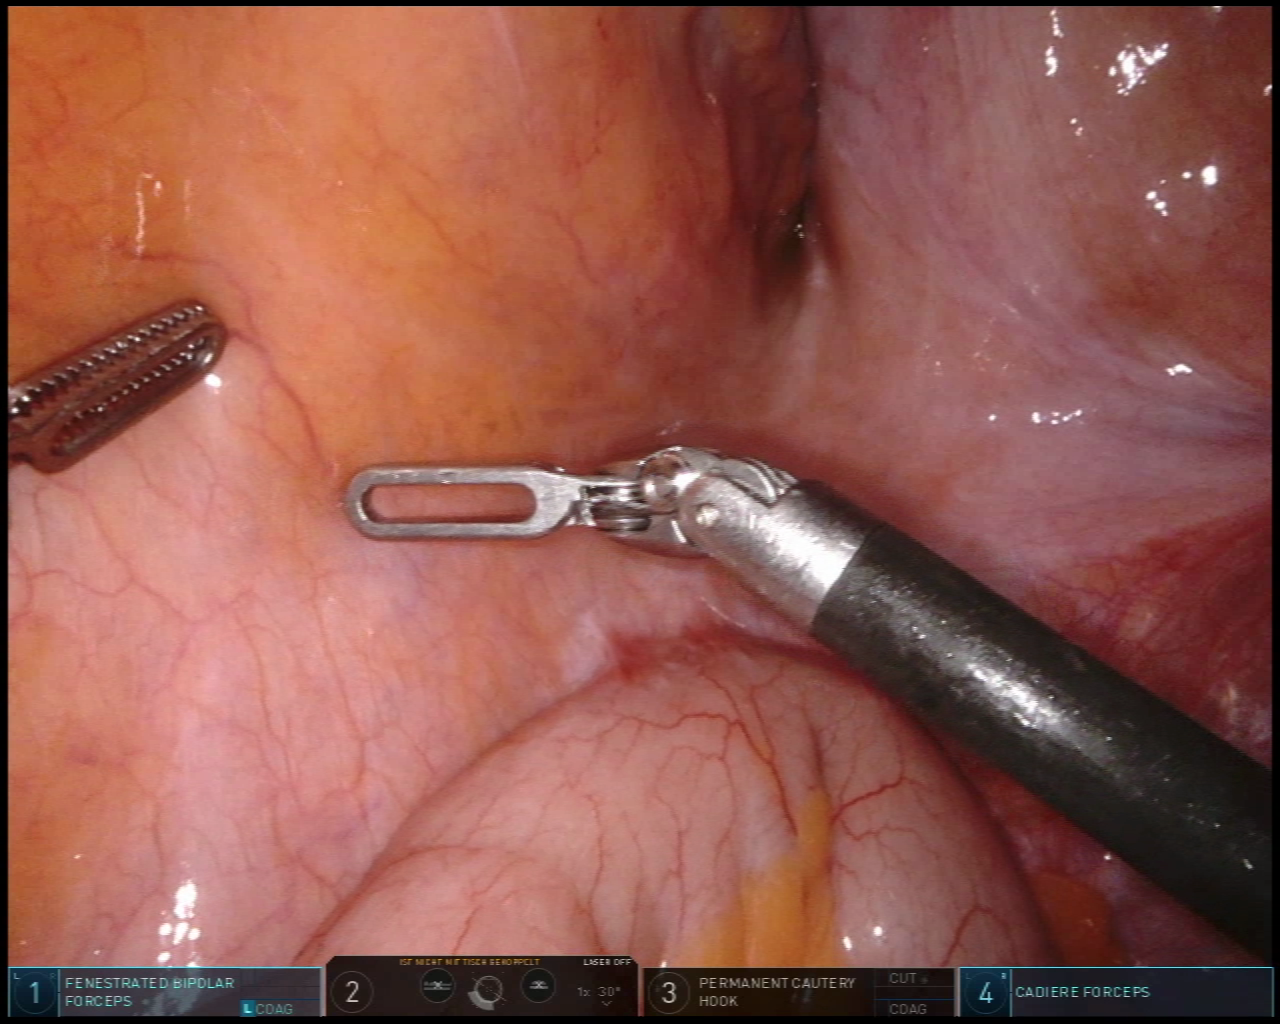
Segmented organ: small_intestine
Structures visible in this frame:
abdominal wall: yes
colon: no
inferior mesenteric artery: no
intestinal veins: no
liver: no
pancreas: no
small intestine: yes
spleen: no
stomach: no
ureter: no
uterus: no
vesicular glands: no